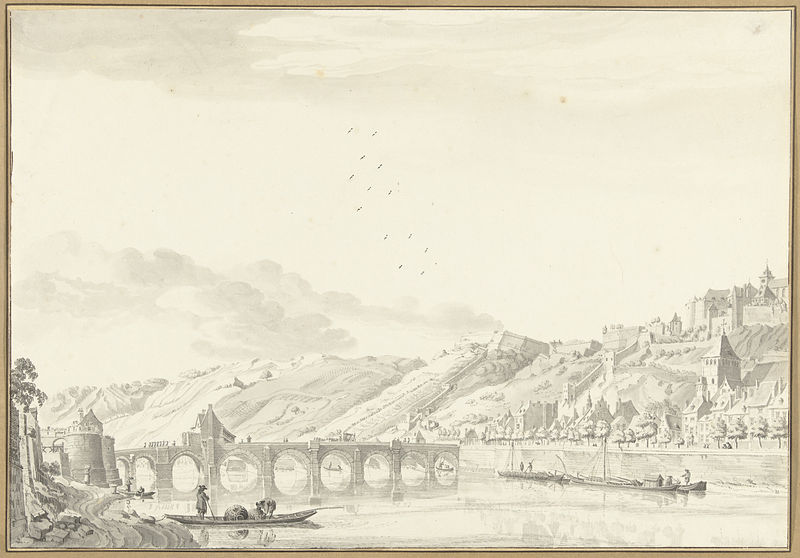
Titel: Gezicht op de stad en het Kasteel te Namen
Künstler: Jan de Beijer
Standort: Amsterdam
Institution: Rijksmuseum
Schlagwörter: baum, berg, himmel, mann, wasser, weiß, wolken, fluss, landschaft, stadt, ufer, grau, schwarz, zeichnung, gebäude, schloss, weg, hügel, vögel, brücke, gewässer, boot, boote, kahn, turm, schiff, schiffe, papier, mast, schiffer, berge, hang, dunst, nebel, bögen, burg, schwarzweiss, radierung, bleistift, sonnig, schemenhaft, mittelalter, rundbögen, fähre, hänge, gondel, flößer, stake